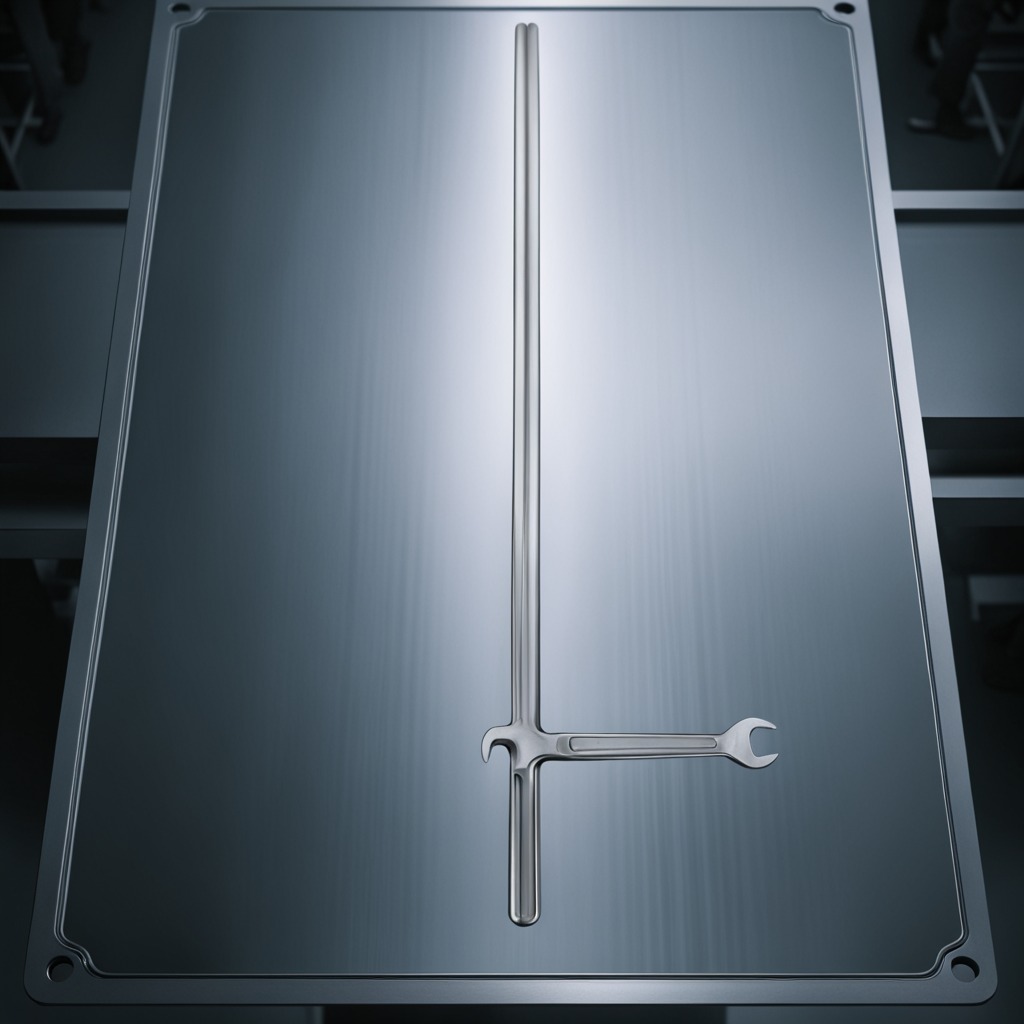
An wrench lies on a metal table in a machine shop under fluorescent lights.